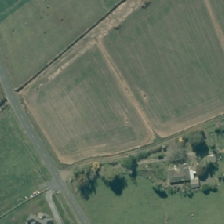
Land cover: shortrotation_cropland